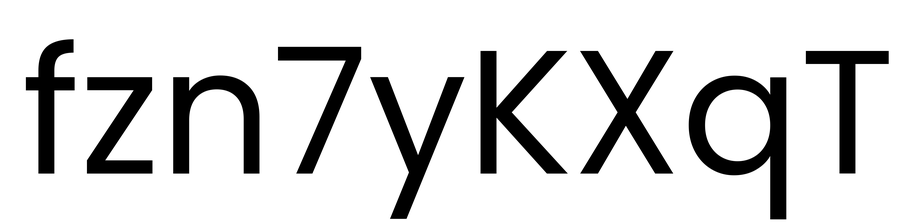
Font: Poppins-Regular